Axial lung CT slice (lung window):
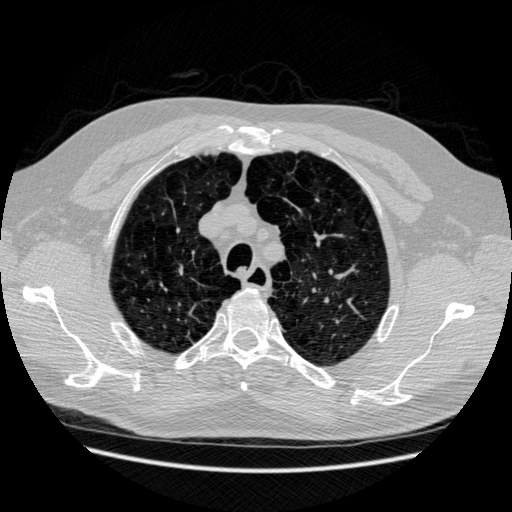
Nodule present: no